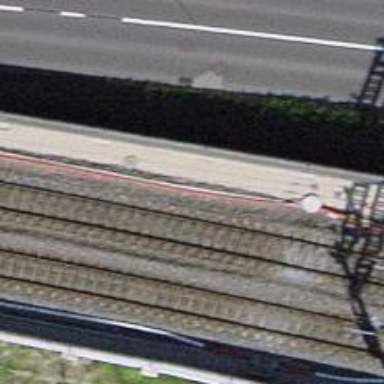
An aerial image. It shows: Single railway track with electrification through contact line.